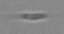
Label: Cylindrotheca_morphotype1